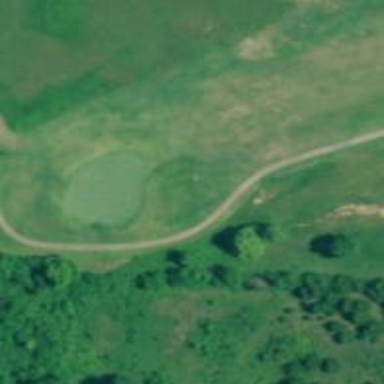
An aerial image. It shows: Service road used as golf cart path.